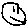
Label: smiley face